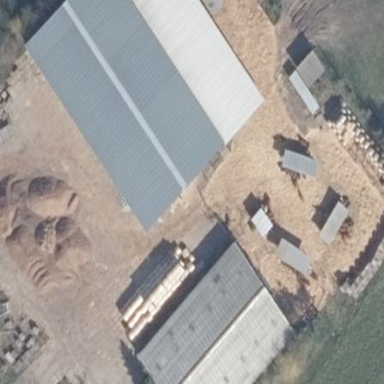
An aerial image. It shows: Farmyard area.